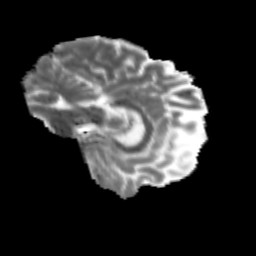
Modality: MD
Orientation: sagittal
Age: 29
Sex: male
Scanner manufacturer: siemens
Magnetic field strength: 3 T
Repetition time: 3.5 s
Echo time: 0.125 s